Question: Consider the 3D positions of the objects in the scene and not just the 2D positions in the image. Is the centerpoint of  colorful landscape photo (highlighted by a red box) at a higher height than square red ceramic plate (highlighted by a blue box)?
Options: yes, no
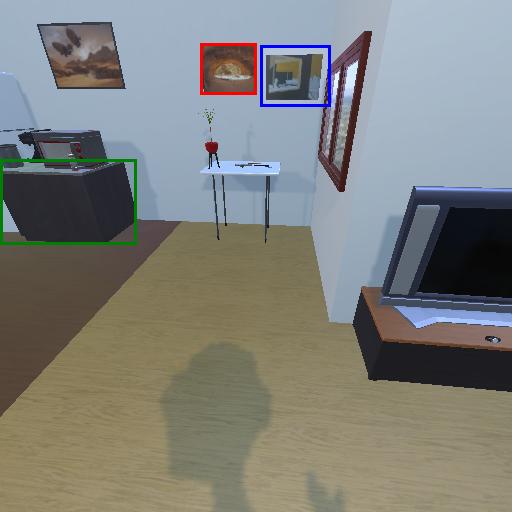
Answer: yes